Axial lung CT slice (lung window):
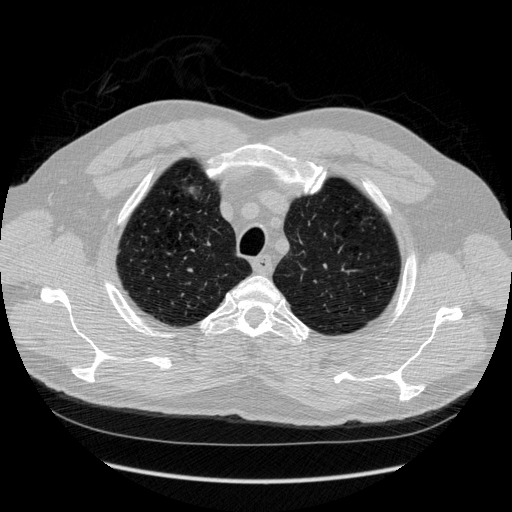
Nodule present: no